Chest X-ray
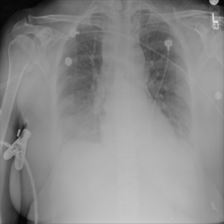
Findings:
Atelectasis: negative
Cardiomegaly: negative
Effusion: negative
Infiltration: negative
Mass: negative
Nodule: negative
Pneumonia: negative
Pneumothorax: negative
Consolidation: negative
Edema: negative
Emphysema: negative
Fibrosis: negative
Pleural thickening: negative
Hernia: negative